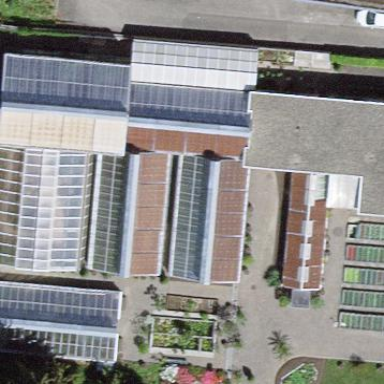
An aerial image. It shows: Greenhouse.